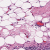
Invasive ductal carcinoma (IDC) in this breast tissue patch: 0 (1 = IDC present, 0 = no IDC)